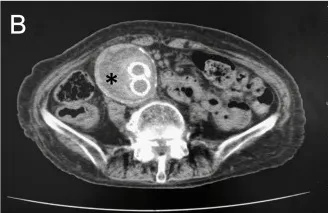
Computed tomography. . CT cross-sectional image.
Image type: radiology (ct)